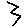
Label: zigzag